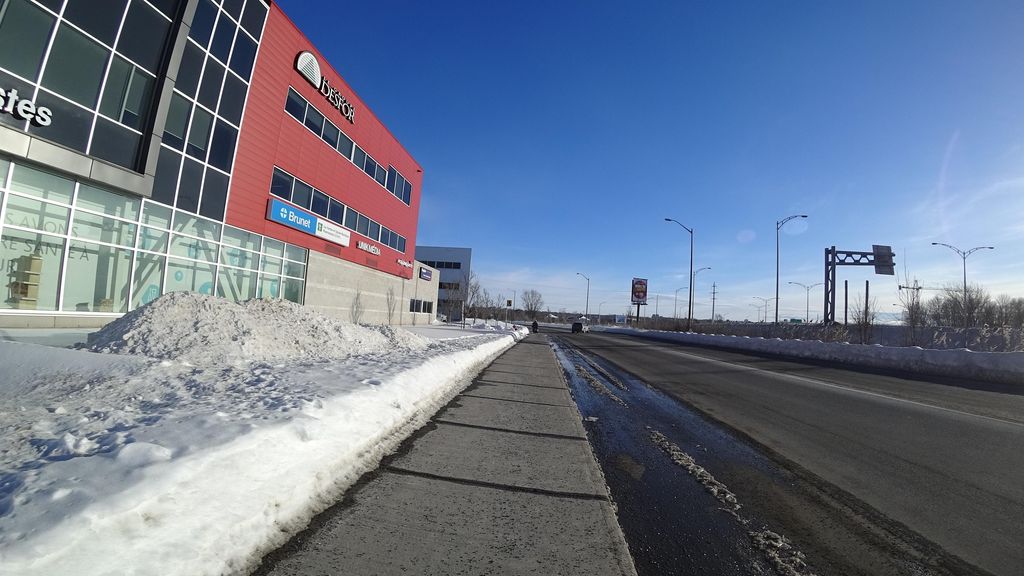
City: quebec_city